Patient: sex F, age 68
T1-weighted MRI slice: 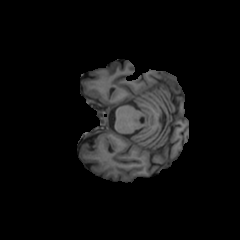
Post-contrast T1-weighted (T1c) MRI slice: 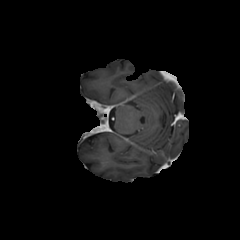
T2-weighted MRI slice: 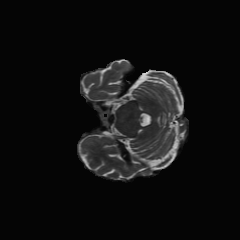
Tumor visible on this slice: no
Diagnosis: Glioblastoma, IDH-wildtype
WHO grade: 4